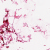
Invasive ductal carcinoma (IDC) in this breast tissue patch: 0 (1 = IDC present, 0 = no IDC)